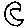
Label: moon